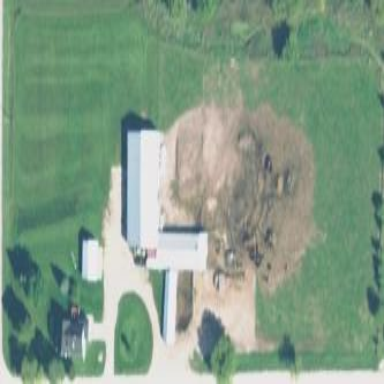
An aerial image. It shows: Farmyard area.